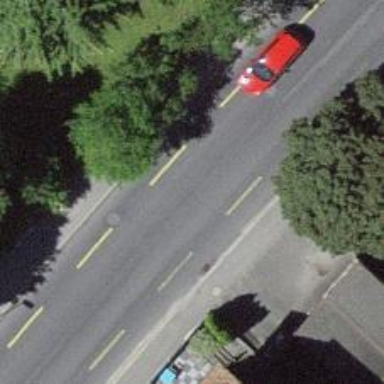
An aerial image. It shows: Primary road with asphalt surface and designated cycle lane.